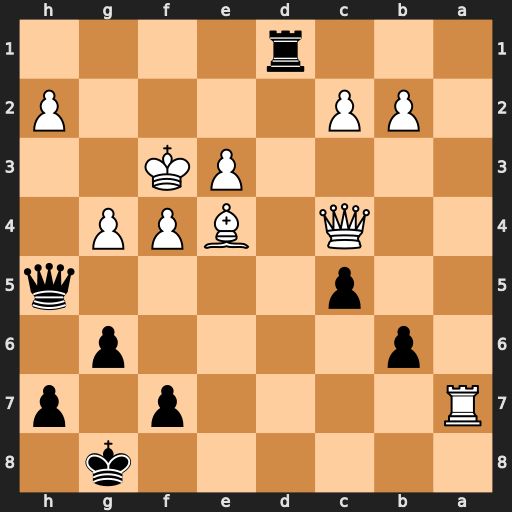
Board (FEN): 6k1/R4p1p/1p4p1/2p4q/2Q1BPP1/4PK2/1PP4P/3r4
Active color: b
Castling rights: -
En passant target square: -
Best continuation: Qh3+ Kf2 Rd2+